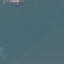
Land use / land cover class: SeaLake